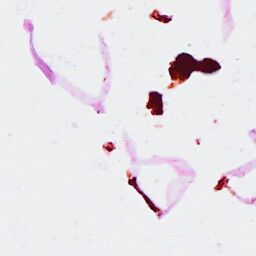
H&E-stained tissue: Breast